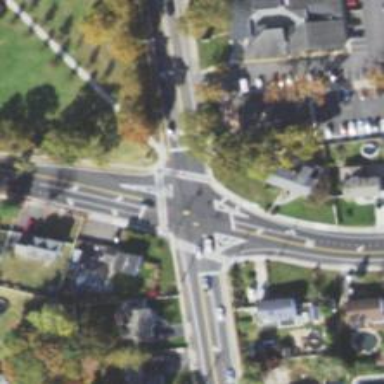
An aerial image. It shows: Marked road crossing.